Question: I'm doing 3D perspective projection in OpenGL (webgl), doing it myself with uniform-matrices.
Everthing is working fine, but I have an aspect ration of 3:2 (600px x 400px) and this distorts all geometry rendered.
In 2D I used to fix this in the model matrix by dividing x and y through 1 / width and 1 / height respectively.
Now I also have z to worry about and I am pretty clueless how / where to transform z to not distort on my 3:2 aspect ratio.
The model matrix does not seem to offer any opportunity to do this and I don't know where / what to do in the projection matrix.
Edit:
Projection Matrix:
'''
@_pMatrix = [
1, 0.0, 0.0, 0.0,
0.0, 1, 0.0, 0.0,
0.0, 0.0, -(f + n) / (f - n), -1,
0.0, 0.0, -2.0 * n * f / (f - n), 0.0
]
'''
Column major order
Edit 2:
Weird distortions on n < 1

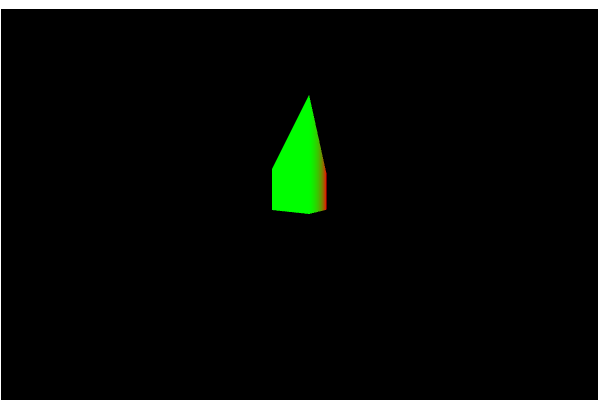
Answer: You're missing the '*left*, *right*, *top*, *bottom*' in your projection matrix.
'''
2*n
----- 0 0 0
r-l
2*n
0 ----- 0 0
t-b
r+l t+b -(f+n)
----- ----- ------ -1
r-l t-b f-n
-2*f*n 0
0 0 ------
f-n
'''
If you define '(r-l)/(t-b) = 3/2' such that the viewing volume is the appropriate size for your model, then you should be set.
Here are some slides describing the various projection matrices and how they're derived:
<URL>
They're by Edward Angel, the author of <URL>, which is where I got this matrix. Unfortunately the OpenGL Red Book doesn't seem to work through the math at all.